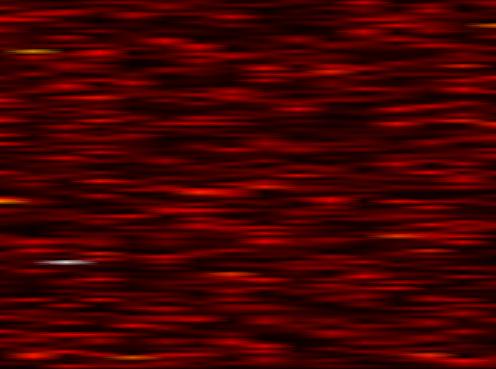
Label: WOLA